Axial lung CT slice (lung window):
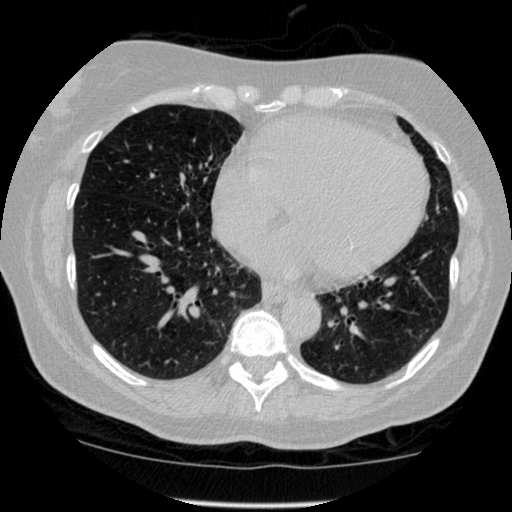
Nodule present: no